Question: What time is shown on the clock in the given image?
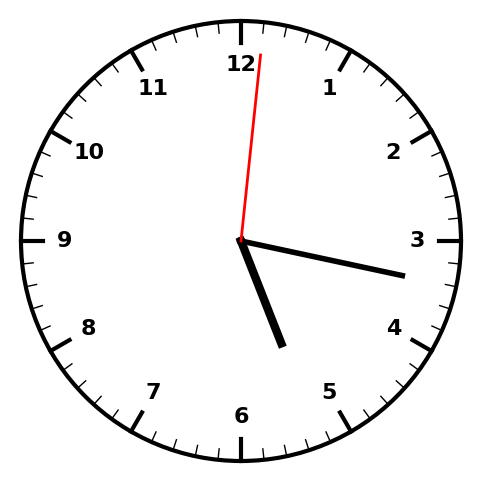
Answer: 05:17:01